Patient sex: M
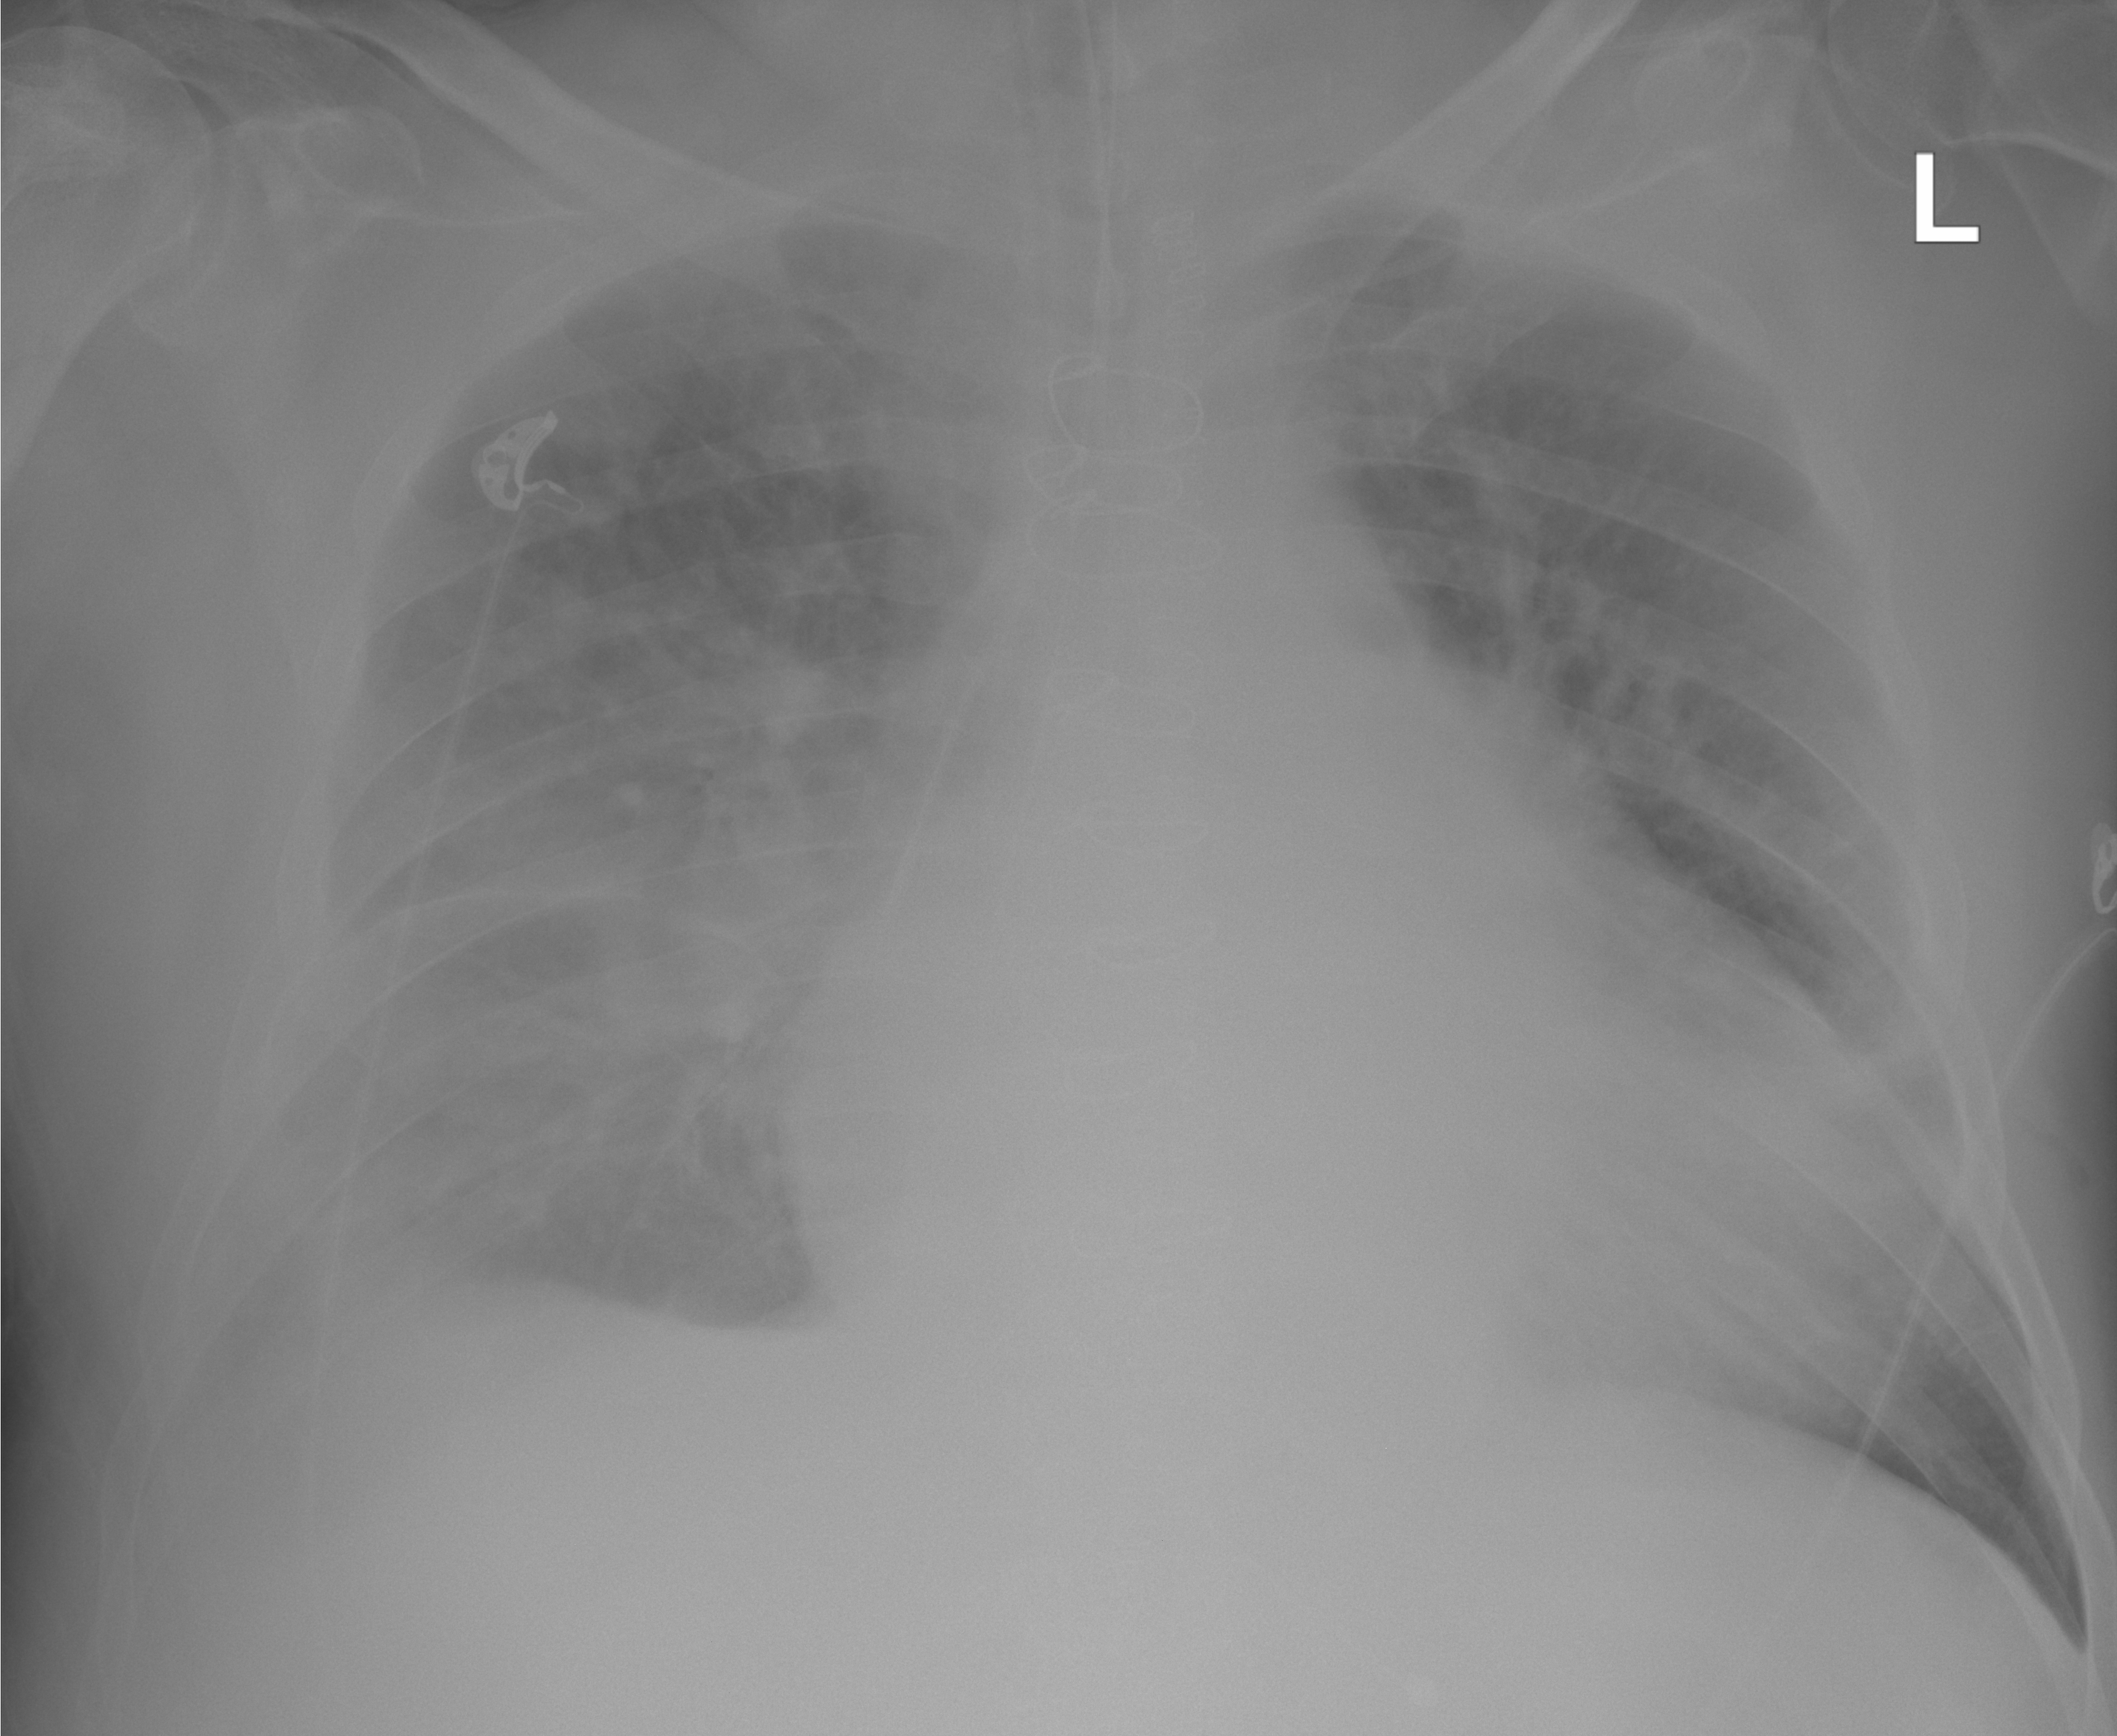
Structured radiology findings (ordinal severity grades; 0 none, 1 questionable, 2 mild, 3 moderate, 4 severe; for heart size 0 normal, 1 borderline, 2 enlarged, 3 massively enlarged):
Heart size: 2
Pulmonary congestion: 2
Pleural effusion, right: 2
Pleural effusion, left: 2
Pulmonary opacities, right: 3
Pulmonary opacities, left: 2
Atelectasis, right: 2
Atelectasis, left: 0